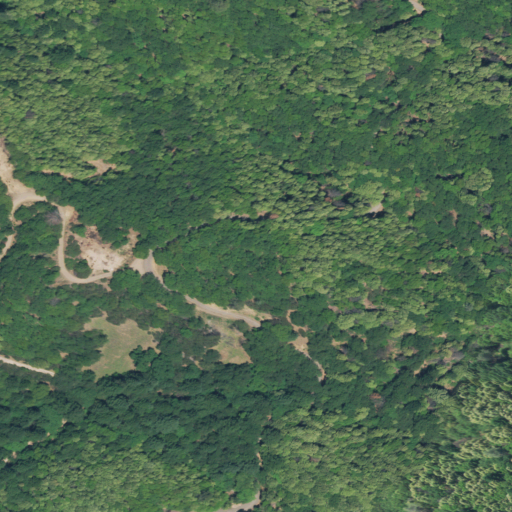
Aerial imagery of cape in California named Fisher Point containing evergreen forest, open development, and shrub